Question: I'm trying to scrape data from a chat, but I don't know how to do that using Cheerio in NodeJs
I need to get all nicknames(msg-nickname) of the list of messages:

So far I have:
'''
var express = require('express');
var fs = require('fs');
var request = require('request');
var cheerio = require('cheerio');
var app = express();
app.get('/scrape', function(req, res){
url = 'https://www.nimo.tv/live/<PHONE>';
request(url, function(error, response, html){
if(!error){
var $ = cheerio.load(html);
var nickname, msg;
var json = { nickname : "", msg : ""};
const messages = [];
$('.msg-nickname',).each(function(i, elem){
console.log(elem);
messages[i] = elem.parent.children.text();
})
console.log($('#chat-room__list').children('msg-wrap').text)
}
app.listen('8081')
console.log('Magic happens on port 8081');
exports = module.exports = app;
'''
And I also need to update be checking and updating the list every time you have a new item in the list.
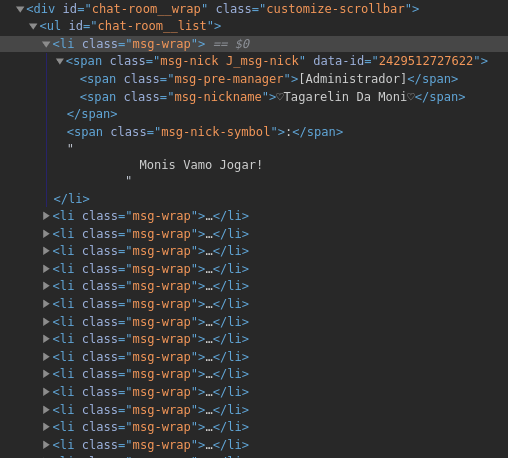
Answer: The issue is that that part of the code '.msg-nickname' is generated on the client side. So if you want to scrape it, you will need to know from what request that data is coming from, and execute that request instead.
can only parse, what's coming in the request response.
The other alternative is to use 'puppeteer' which will allow you to wait until the page is fully loaded, including server side rendering, ajax requests...
'''
const puppeteer = require('puppeteer');
(async() => {
const browser = await puppeteer.launch();
const page = await browser.newPage();
await page.goto(url);
// waitForSelector can be added, depending on your needs
// but if there isn't any user, it will wait until it timesout
// which may not be desired
// await page.waitForSelector('.msg-nickname');
const messages = await page.evaluate(() => {
return Array.from(document.querySelectorAll('.msg-nickname'))
.map(item => item.innerText);
});
console.log(messages);
})();
'''
Depending on how the nick names are loaded, you may need to hook into 'page.on('response')', or change the logic of the script, but I leave that to you.